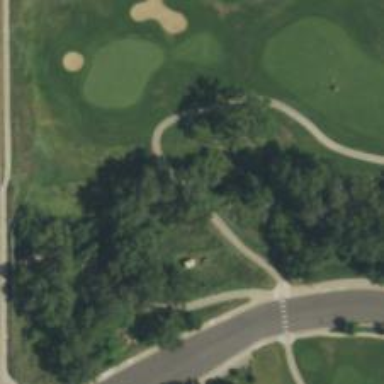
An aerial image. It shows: Service road bridge designated as golf cart path.